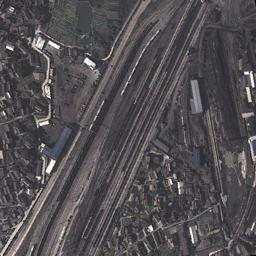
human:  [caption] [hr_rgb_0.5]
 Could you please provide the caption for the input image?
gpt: There is a railway station in the crowded city .

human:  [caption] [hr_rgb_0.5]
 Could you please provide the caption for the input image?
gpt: The railway station is on the bare land next to some buildings .

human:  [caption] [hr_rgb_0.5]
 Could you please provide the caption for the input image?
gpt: The railway station with some railways is surrounded by lots of other buildings and some trains are on the railways .

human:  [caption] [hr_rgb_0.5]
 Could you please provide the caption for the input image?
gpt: There are lots of buildings beside the railway station .

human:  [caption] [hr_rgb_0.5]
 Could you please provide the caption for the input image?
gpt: There are some trains and buildings beside the railway station .